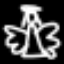
Label: angel